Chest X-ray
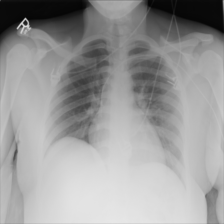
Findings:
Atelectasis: negative
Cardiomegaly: negative
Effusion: negative
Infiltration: negative
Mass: negative
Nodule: negative
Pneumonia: negative
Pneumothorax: negative
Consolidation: negative
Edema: negative
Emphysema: negative
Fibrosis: negative
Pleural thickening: negative
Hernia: negative